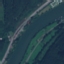
Label: River